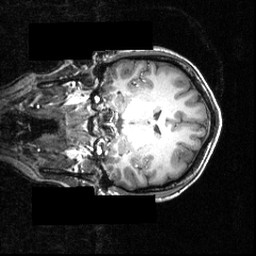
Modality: T1w
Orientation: coronal
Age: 21
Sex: female
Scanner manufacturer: siemens
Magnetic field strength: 3.951 T
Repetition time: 1.5 s
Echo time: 0.00335 s